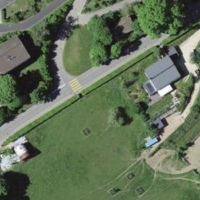
EUNIS habitat code: 55
Species observed at this site:
Cotinus coggygria